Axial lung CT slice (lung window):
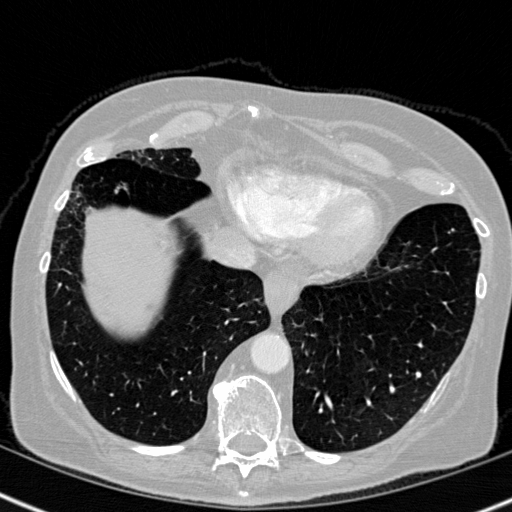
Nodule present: no